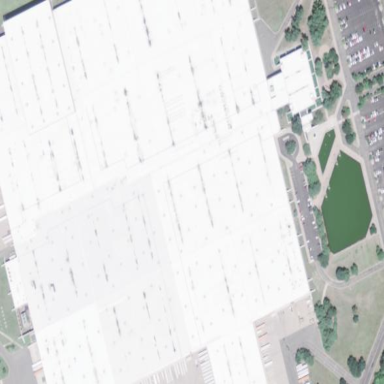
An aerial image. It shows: Warehouse building.